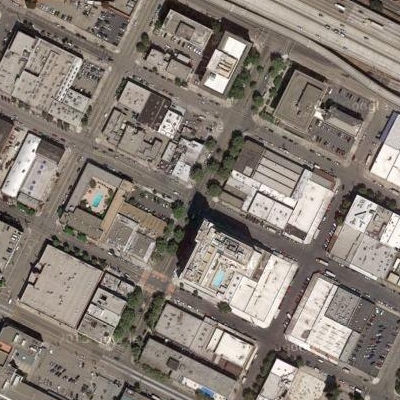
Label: cIndustry